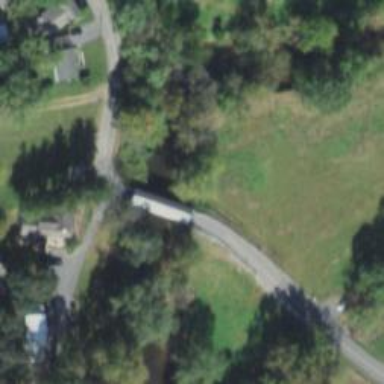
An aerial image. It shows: Covered bridge on residential road.